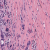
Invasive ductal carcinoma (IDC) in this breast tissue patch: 1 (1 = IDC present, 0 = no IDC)